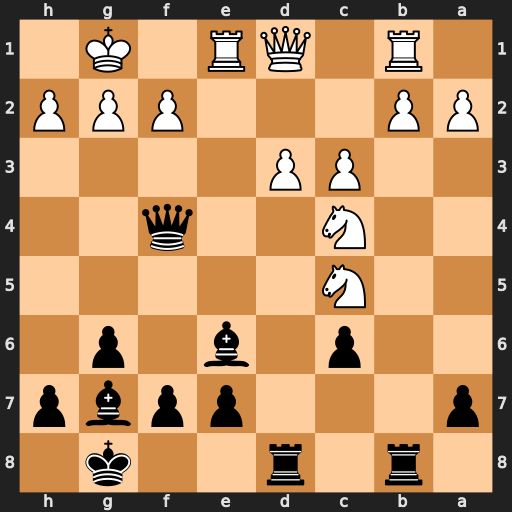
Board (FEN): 1r1r2k1/p3ppbp/2p1b1p1/2N5/2N2q2/2PP4/PP3PPP/1R1QR1K1
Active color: b
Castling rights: -
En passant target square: -
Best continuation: Bxc4 Re4 Qxe4 Nxe4 Bxd3